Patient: sex M, age 55
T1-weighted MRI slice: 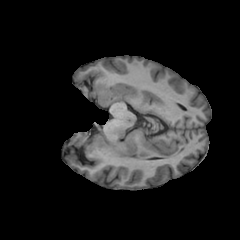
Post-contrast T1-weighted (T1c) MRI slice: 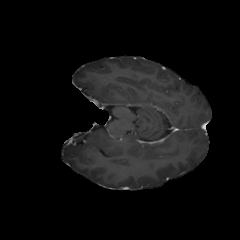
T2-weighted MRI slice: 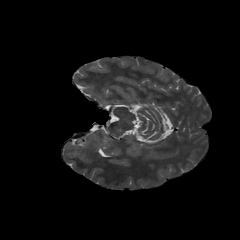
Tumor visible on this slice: no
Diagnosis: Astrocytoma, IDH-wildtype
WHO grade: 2